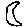
Label: moon